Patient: sex F, age 44
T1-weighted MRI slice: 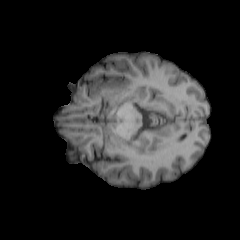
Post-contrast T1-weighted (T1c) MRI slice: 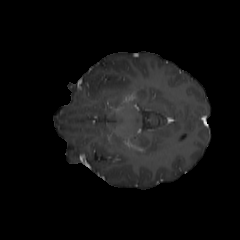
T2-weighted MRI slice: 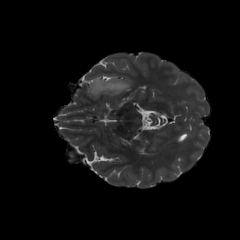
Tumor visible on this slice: yes
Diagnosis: Oligodendroglioma, IDH-mutant, 1p/19q-codeleted
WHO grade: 2